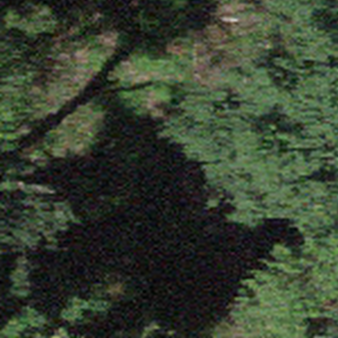
Label: other